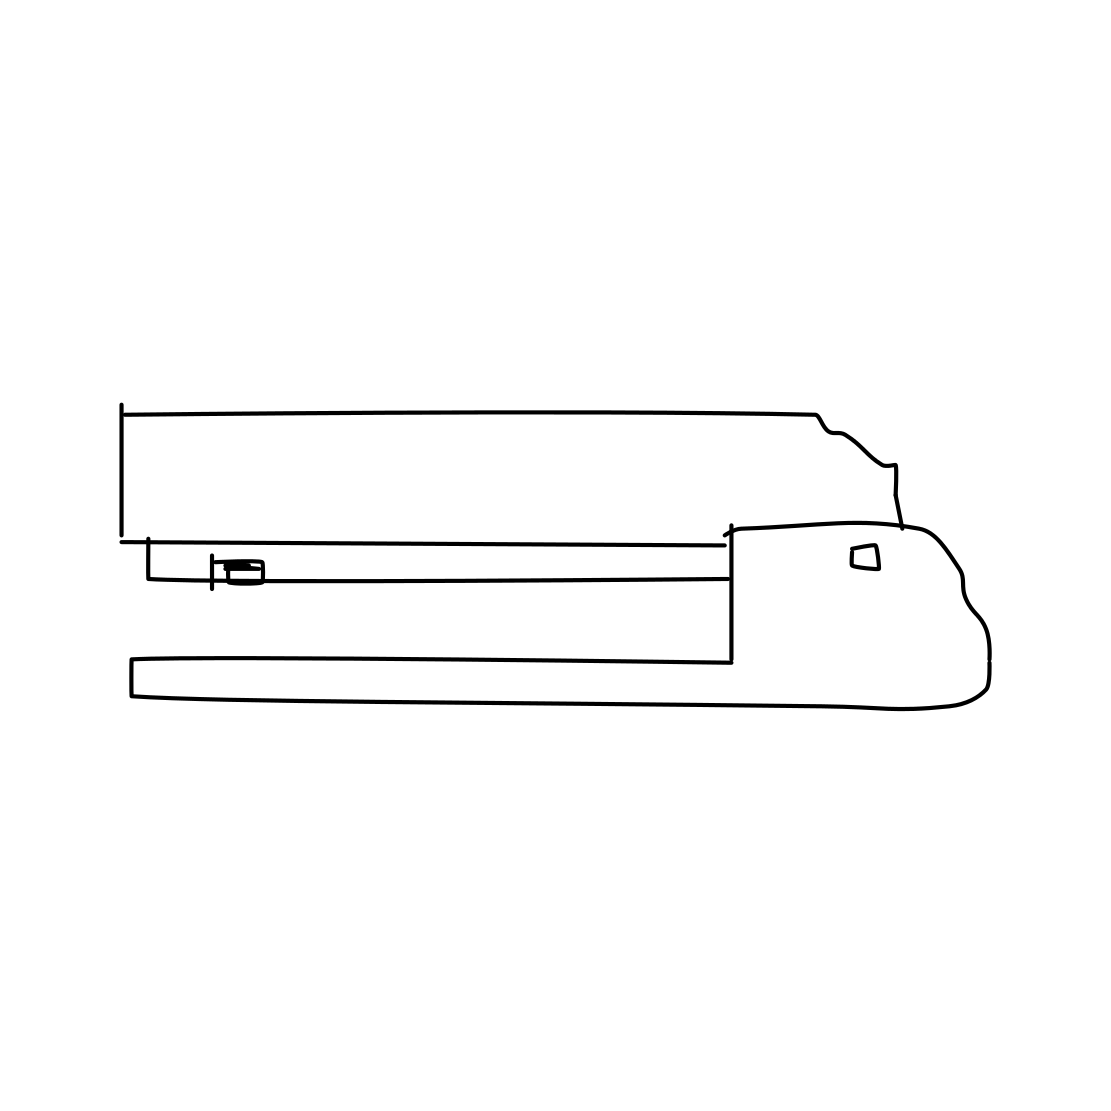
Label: stapler